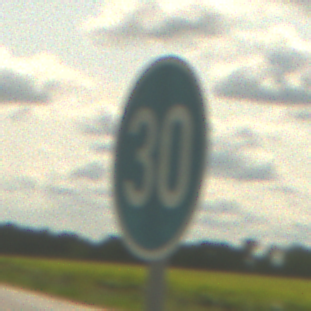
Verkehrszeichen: VorgeschriebeneMindestgeschwindigkeit
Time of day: Midday
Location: Outdoor (RoadRail)
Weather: PartlyCloudy
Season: NotSpecified
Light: Natural